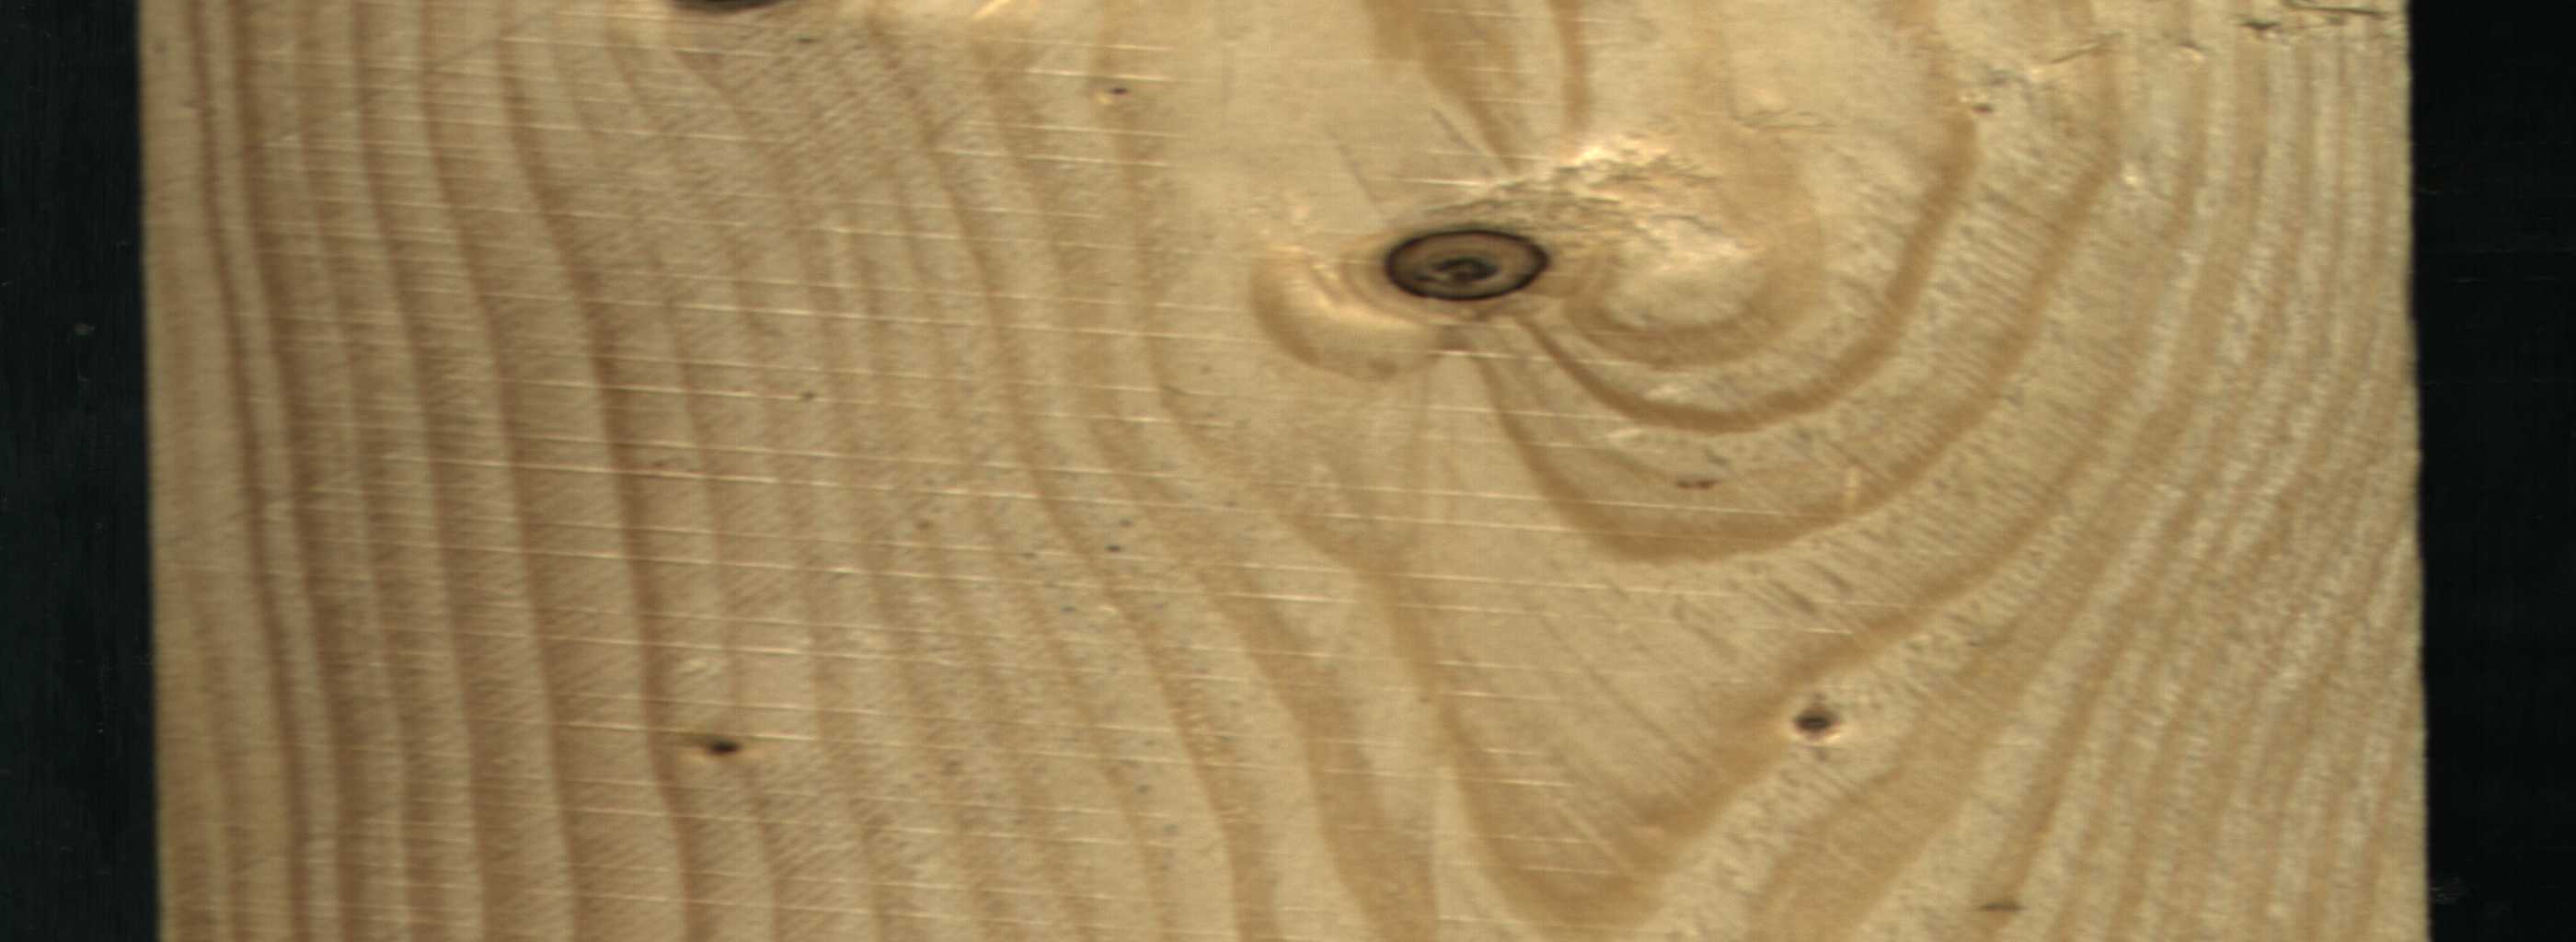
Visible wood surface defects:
Dead_Knot
Dead_Knot
Dead_Knot
Live_Knot